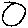
Label: circle